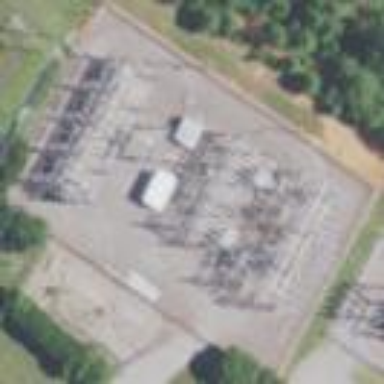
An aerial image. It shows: Distribution power substation secured by fence.